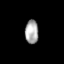
Tissue: skin
Cell type: Others
Senescence score: 0.7062
Nuclear area (px): 313
Mean DAPI intensity: 166.118